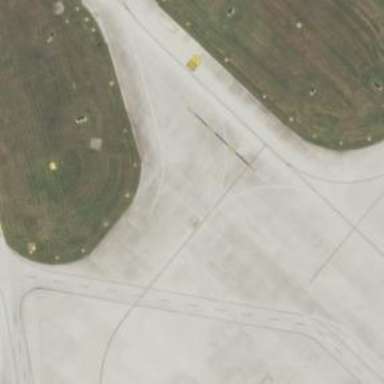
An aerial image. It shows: Image of taxiway at airport.